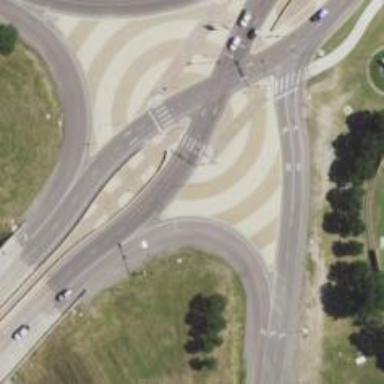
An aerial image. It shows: Trunk_link highway at diverging diamond interchange (DDI) junction.